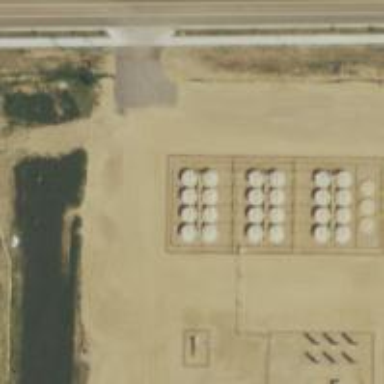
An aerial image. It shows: Storage tank with man-made structure.